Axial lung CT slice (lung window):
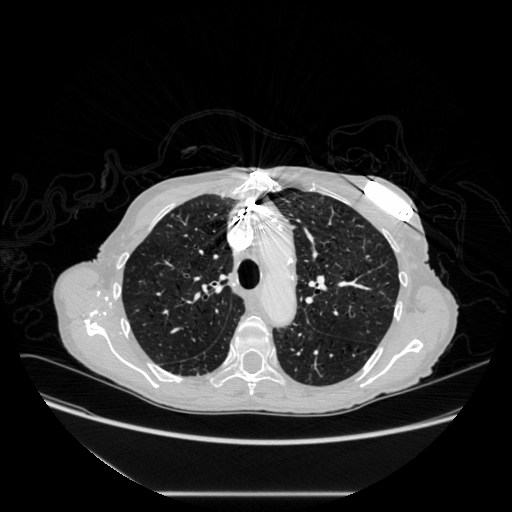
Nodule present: no